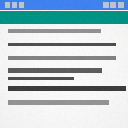
Screen state: on